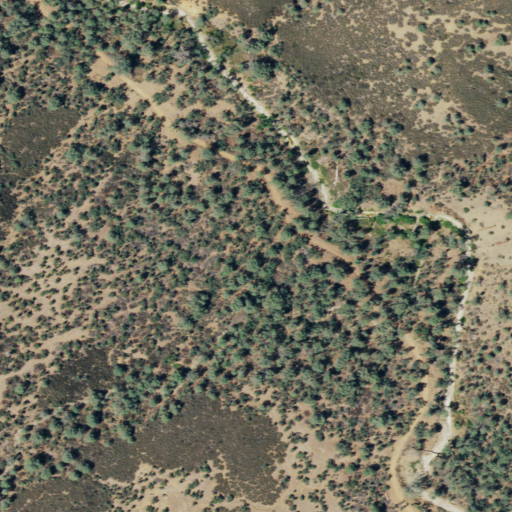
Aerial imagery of valley in California named East Scotties Canyon containing only shrub